Question: It should parse a table of content from an XML-File and output an HTML with an ordered List.
I tried something like below but its showing duplicate entries (first title twice) and an empty li tag and i can't figure out how to remove them.
My XML:
'''
<?xml version="1.0" encoding="UTF-8" ?>
<document>
<section>
<title>Section One</title>
</section>
<section>
<title>Section Two</title>
<section>
<title>Section Two.One</title>
</section>
<section>
<title>Section Two.Two</title>
<section>
<title>Section Two.Two.One</title>
</section>
</section>
</section>
<section>
<title>Section Three</title>
</section>
</document>
My XSLT:
<?xml version="1.0" encoding="UTF-8" ?>
<xsl:stylesheet xmlns:xsl="http://www.w3.org/1999/XSL/Transform" version="1.0">
<xsl:template match="document">
<html>
<head>
</head>
<body>
<ol>
<xsl:apply-templates/>
</ol>
</body>
</html>
</xsl:template>
<xsl:template match="section">
<li>
<xsl:value-of select="title" />
<xsl:if test="section">
<ol>
<li>
<xsl:apply-templates select="title" />
<xsl:if test="section">
<li>
<xsl:apply-templates select="section" />
</li>
</xsl:if>
</li>
</ol>
</xsl:if>
</li>
</xsl:template>
</xsl:stylesheet>
'''
The output:

Could it be a grouping problem? I have sequential elements and i want to nested it without empty li tags. Any ideas are greatly appreciated.
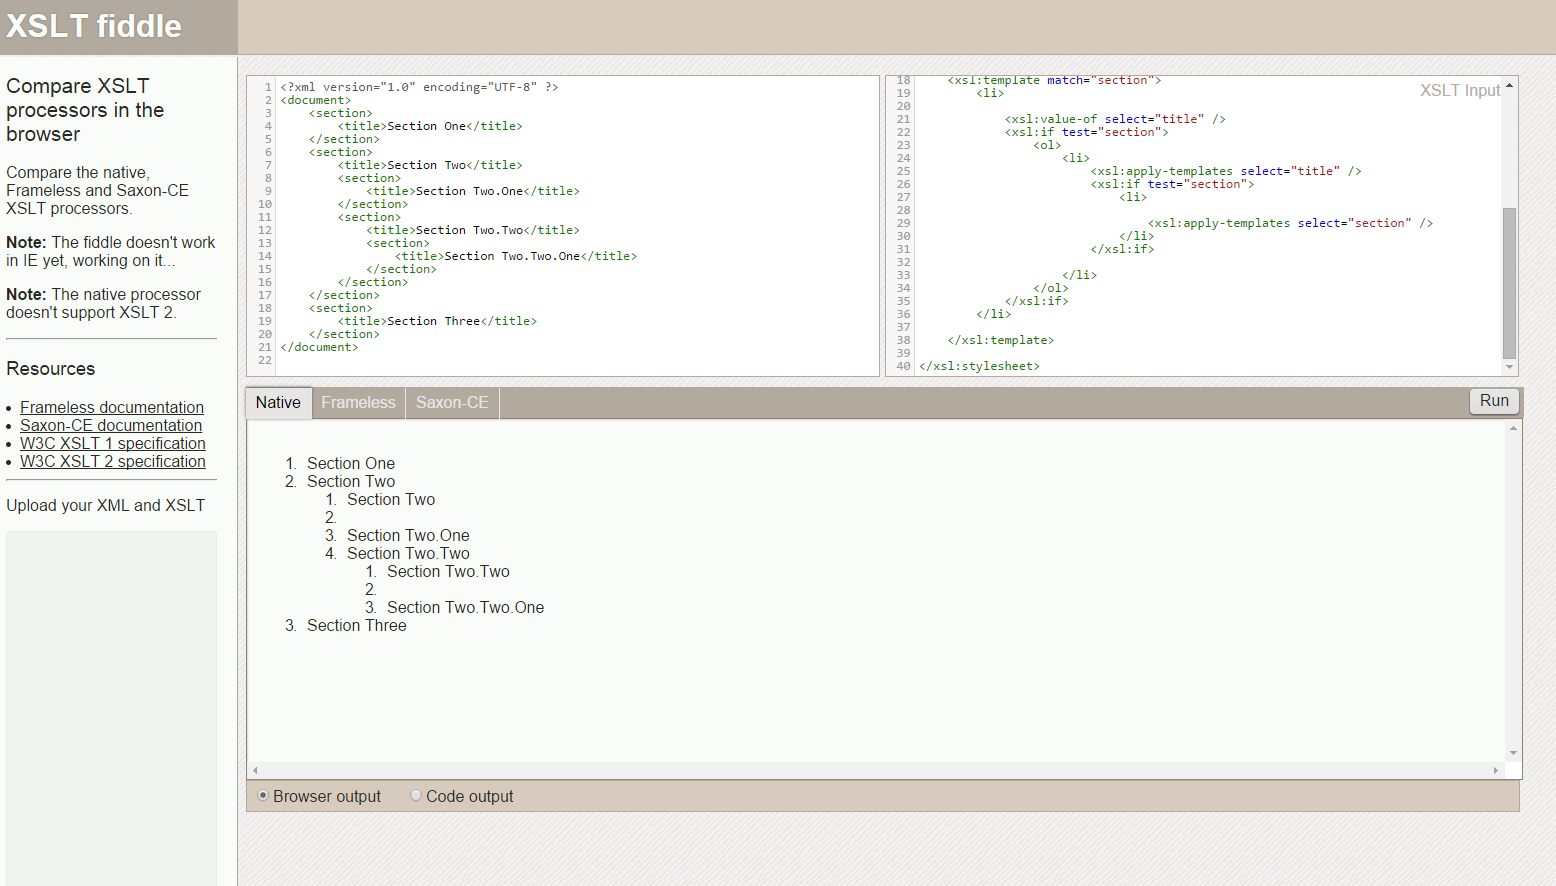
Answer: I believe you are making this more complicated than it needs to be. Try it this way:
'''
<xsl:template match="/document">
<html>
<head>
</head>
<body>
<ol>
<xsl:apply-templates select="section" />
</ol>
</body>
</html>
</xsl:template>
<xsl:template match="section">
<li>
<xsl:value-of select="title" />
<xsl:if test="section">
<ol>
<xsl:apply-templates select="section" />
</ol>
</xsl:if>
</li>
</xsl:template>
'''